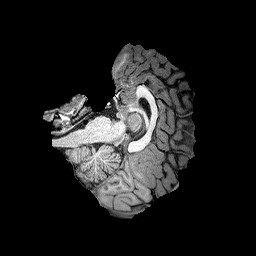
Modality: T1w
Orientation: axial
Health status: healthy